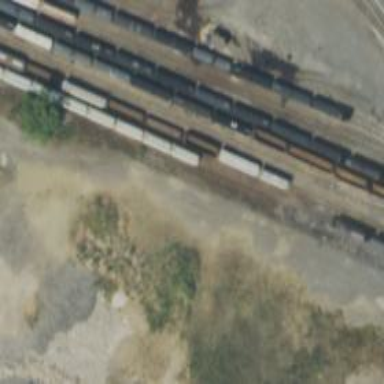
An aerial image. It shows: Rail spur service.